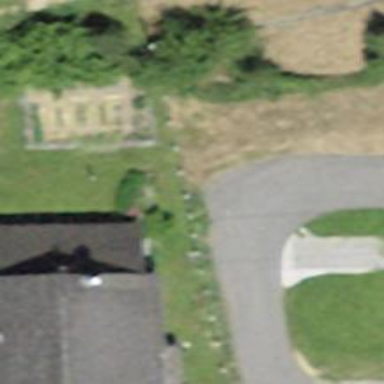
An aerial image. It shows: Driveway leading to service road.